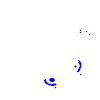
Particle: pion